Interaction volume radius: 10 \u00c5
Interaction volume height: 10 \u00c5
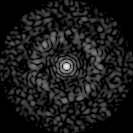
Disorder parameter: 0.8132